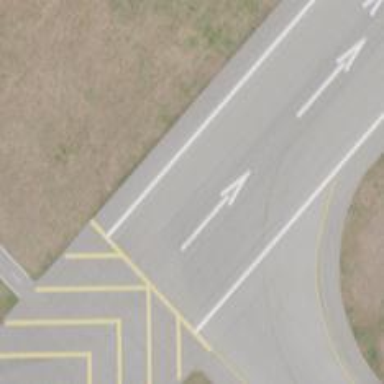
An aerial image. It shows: Asphalt runway with displaced threshold at airport.